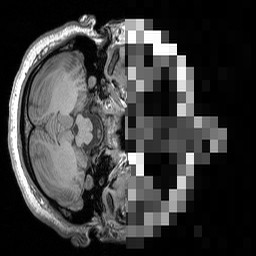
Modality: T1w
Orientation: axial
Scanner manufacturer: siemens
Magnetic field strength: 3 T
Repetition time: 1.5 s
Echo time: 0.00291 s